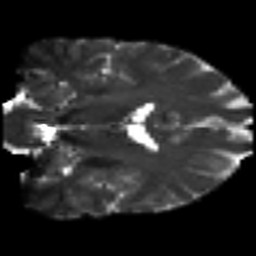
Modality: T2w
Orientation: coronal
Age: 28
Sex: male
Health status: healthy
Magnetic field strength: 3 T
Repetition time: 8.4 s
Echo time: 0.0926 s